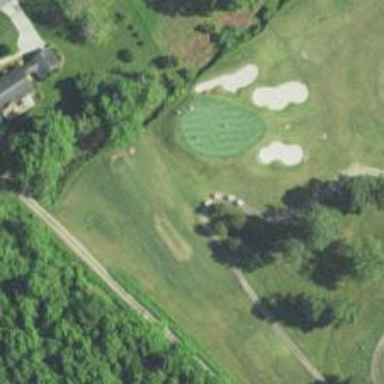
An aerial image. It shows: Pathway for golfing.